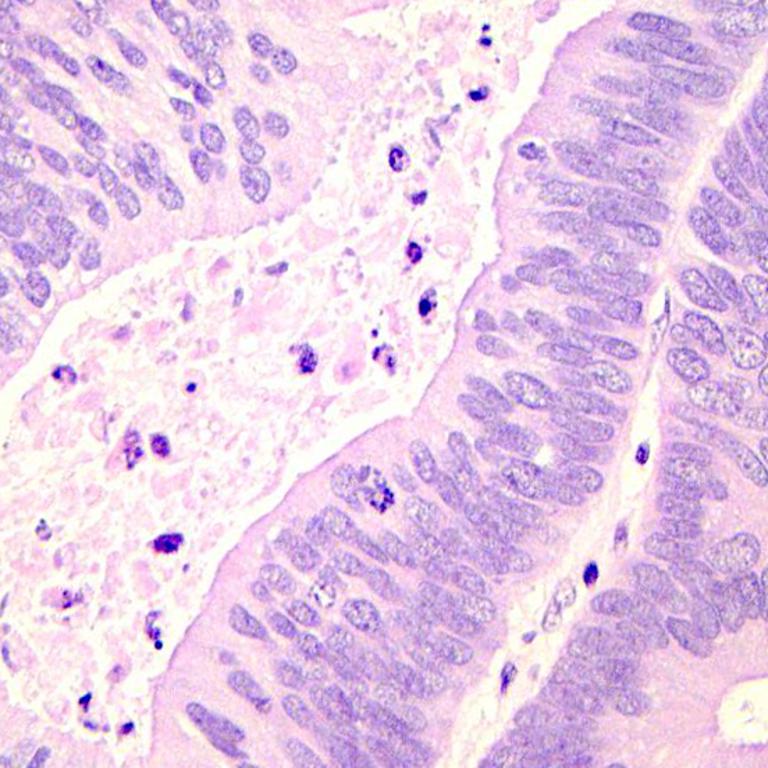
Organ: colon
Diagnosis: adenocarcinomas